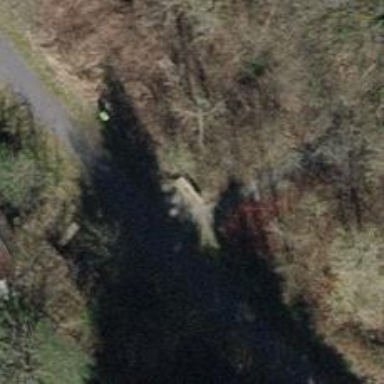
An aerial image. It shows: Red bench.